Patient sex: M
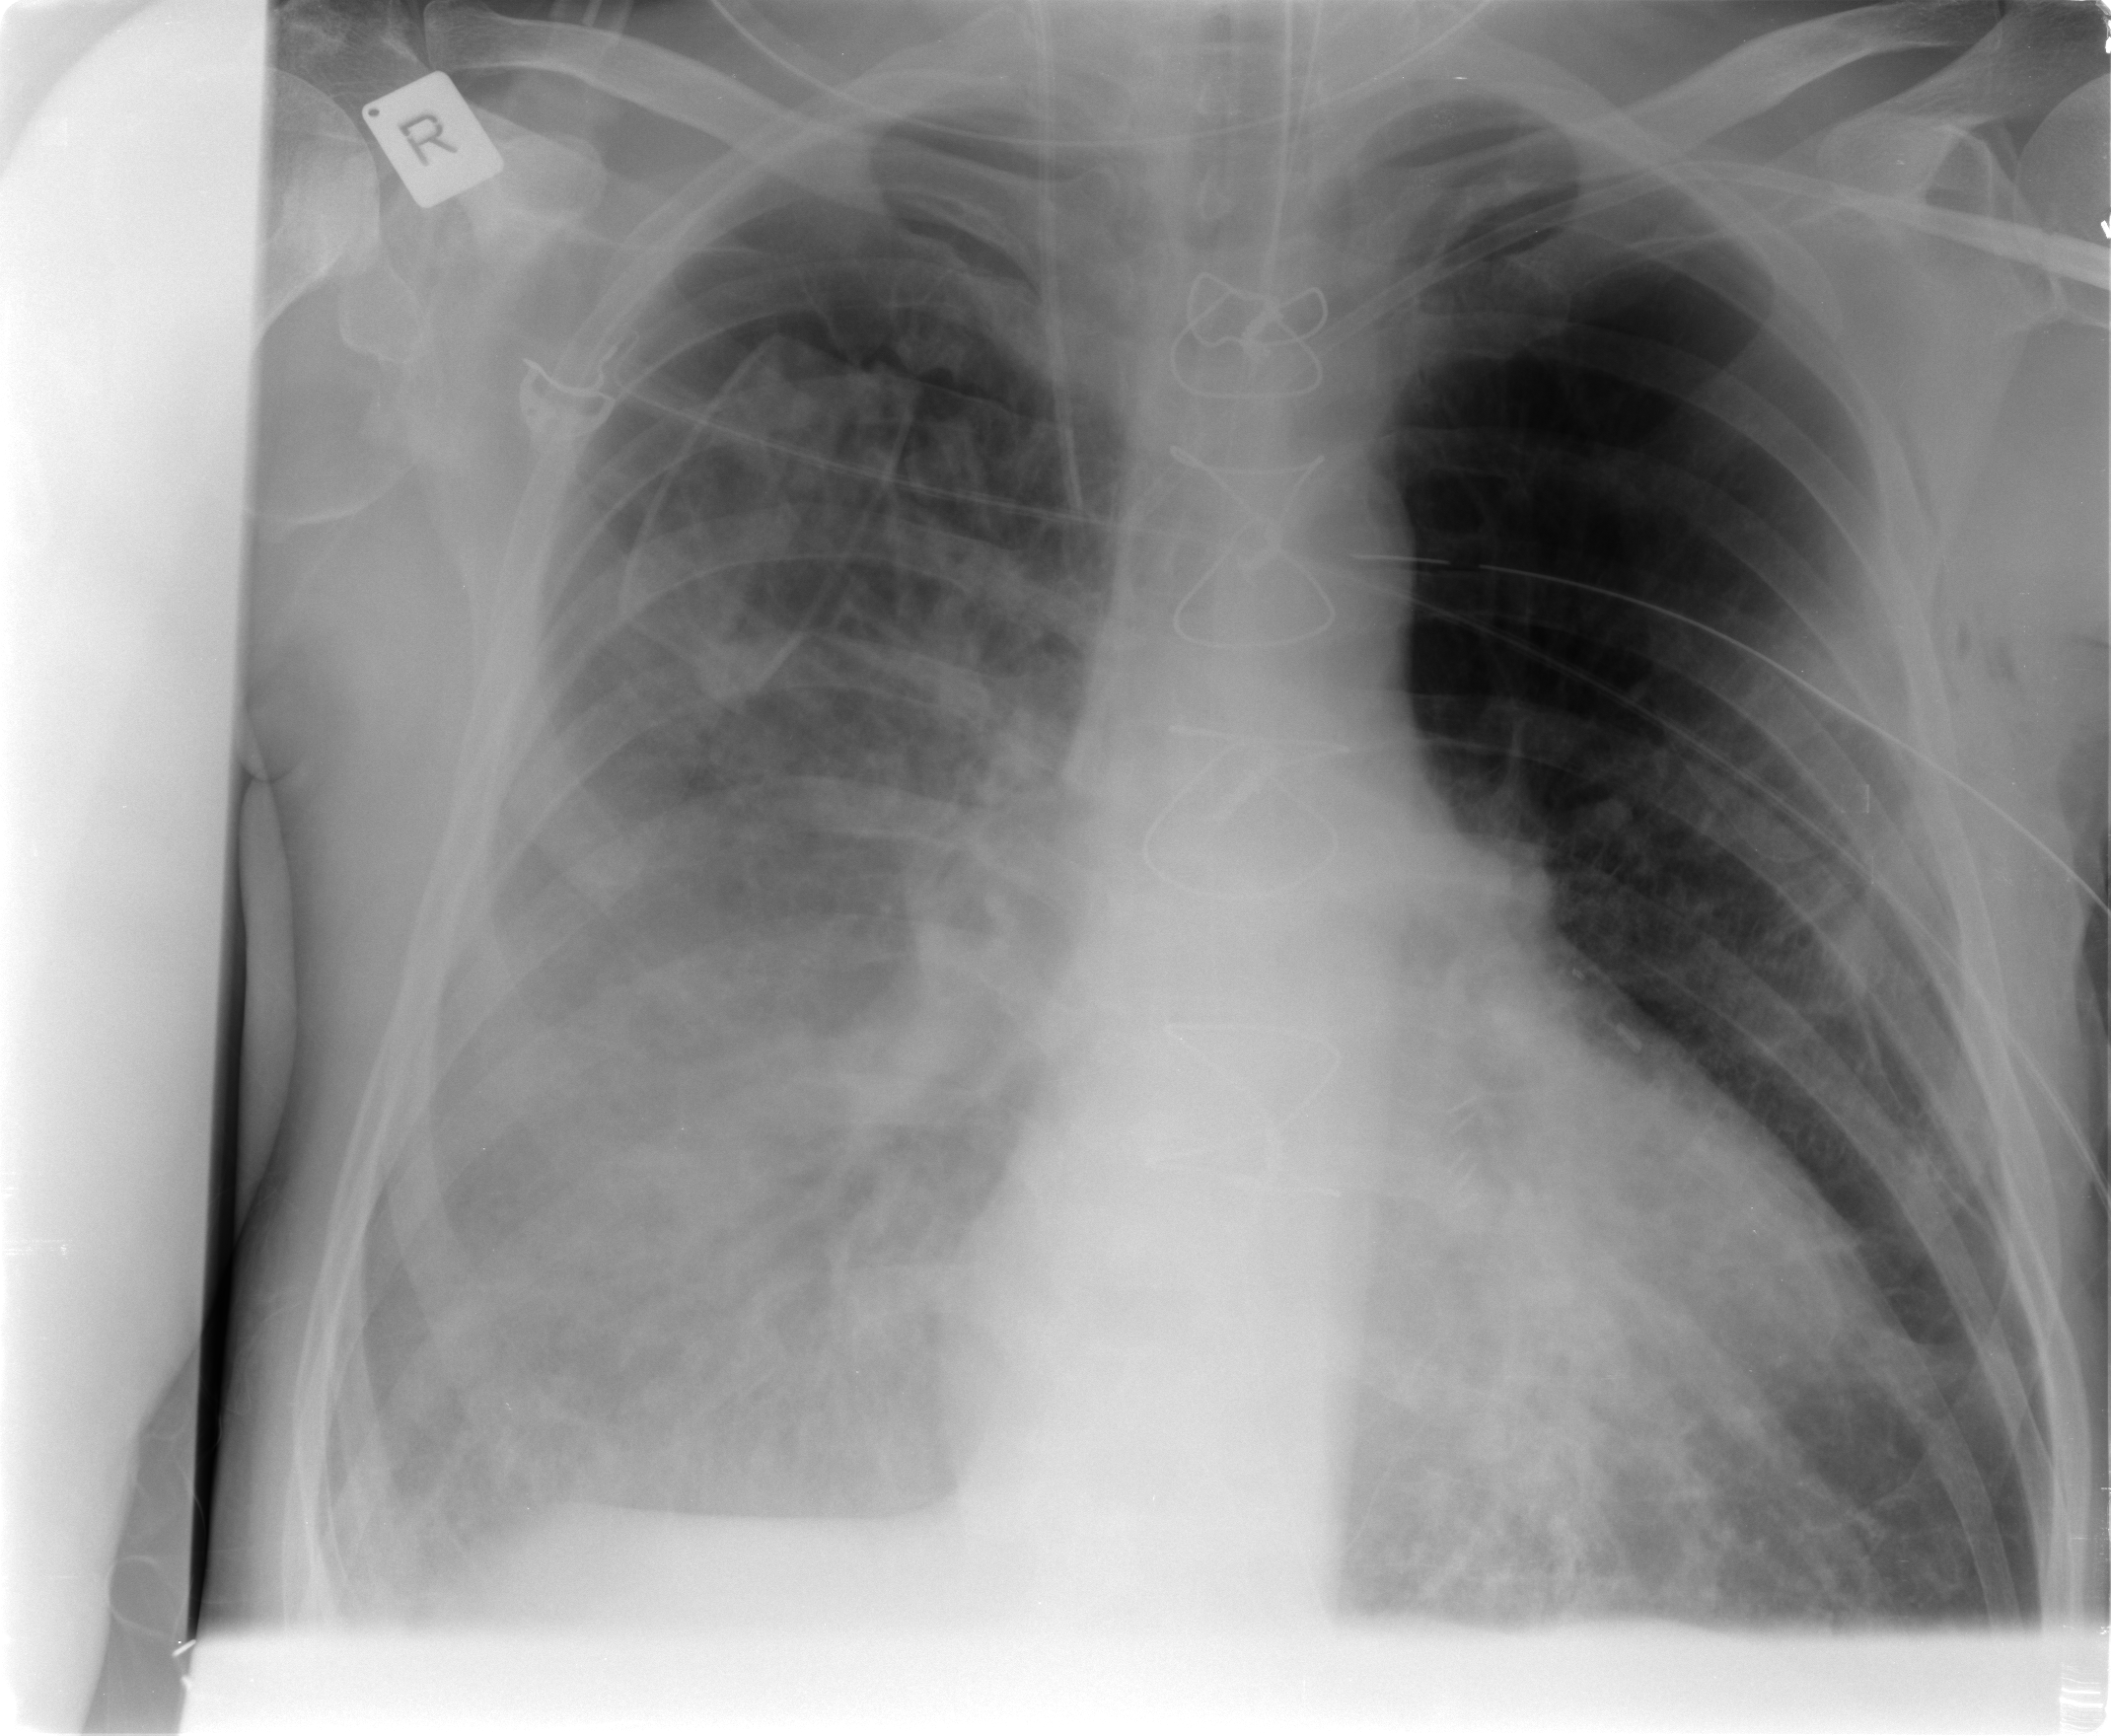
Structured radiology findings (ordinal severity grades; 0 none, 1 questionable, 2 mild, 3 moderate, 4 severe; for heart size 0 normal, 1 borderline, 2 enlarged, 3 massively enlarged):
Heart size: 2
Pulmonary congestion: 2
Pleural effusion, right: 2
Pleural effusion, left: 0
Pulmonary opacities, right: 4
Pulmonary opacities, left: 1
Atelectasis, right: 3
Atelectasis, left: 0